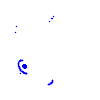
Particle: electron